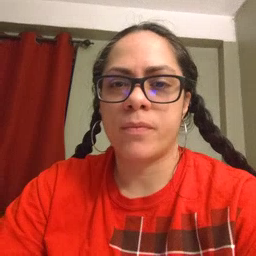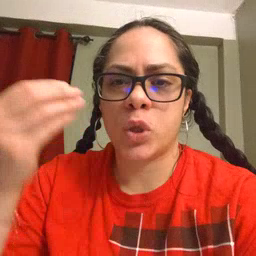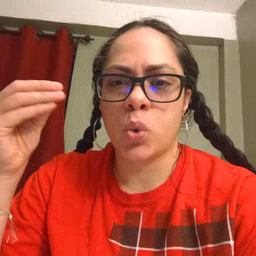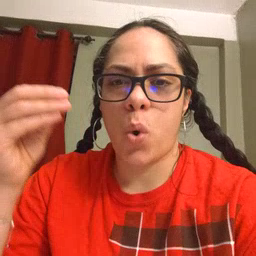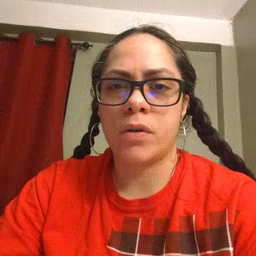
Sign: store